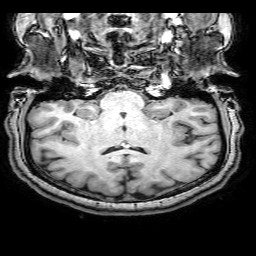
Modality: T1w
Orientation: sagittal
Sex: female
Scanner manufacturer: philips
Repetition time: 0.008115 s
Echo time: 0.00371 s